Question: Hi how should I escape to make the link render?

The way I write it now is with filter:
'{{article.text|striptags|urlize|nl2br|safe}}'
Can you recommend how to do it?
Related question: <URL>
Thank you
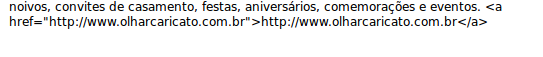
Answer: Usually I'd like to use 'HTMLParser' for processing (overkill maybe?), sample code below for Python 2.7 (3.0 library is renamed 'html.parser')
'''
from HTMLParser import HTMLParser
class MyHTMLParser(HTMLParser):
def handle_starttag(self, tag, attrs):
print "Found Start Tag", attrs
s = "noivos, convites de casamento <a href="http://www.olharcaricato.com.br">
http://www.olharcaricato.com.br</a> more entries here"
parser = MyHTMLParser()
parser.feed(s)
'''
Outputs: 'Found Start Tag [('href', 'http://www.olharcaricato.com.br')]'
Note: Implement the code above as a filter, tweak the output to your needs. Example of filter is found at <URL>